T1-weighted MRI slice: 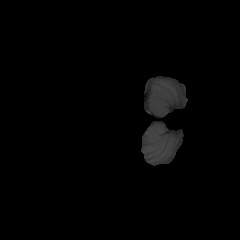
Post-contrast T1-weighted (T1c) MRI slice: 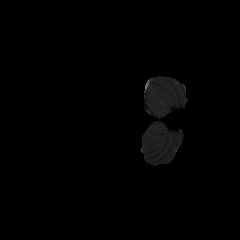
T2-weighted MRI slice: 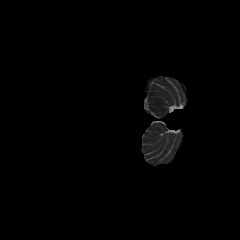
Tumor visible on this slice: no